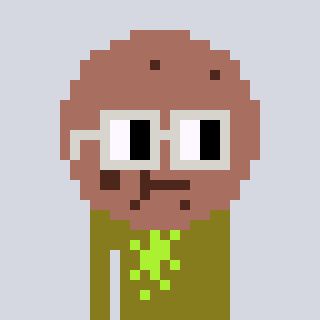
a pixel art character with square light gray glasses, a cookie-shaped head and a gunk-colored body on a cool background